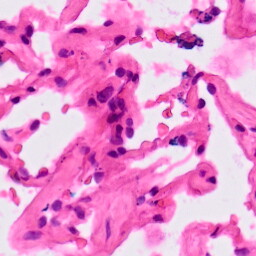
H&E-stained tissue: Lung